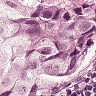
Metastatic tissue present: yes